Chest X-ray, AP view. Patient: 57 years old, sex F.
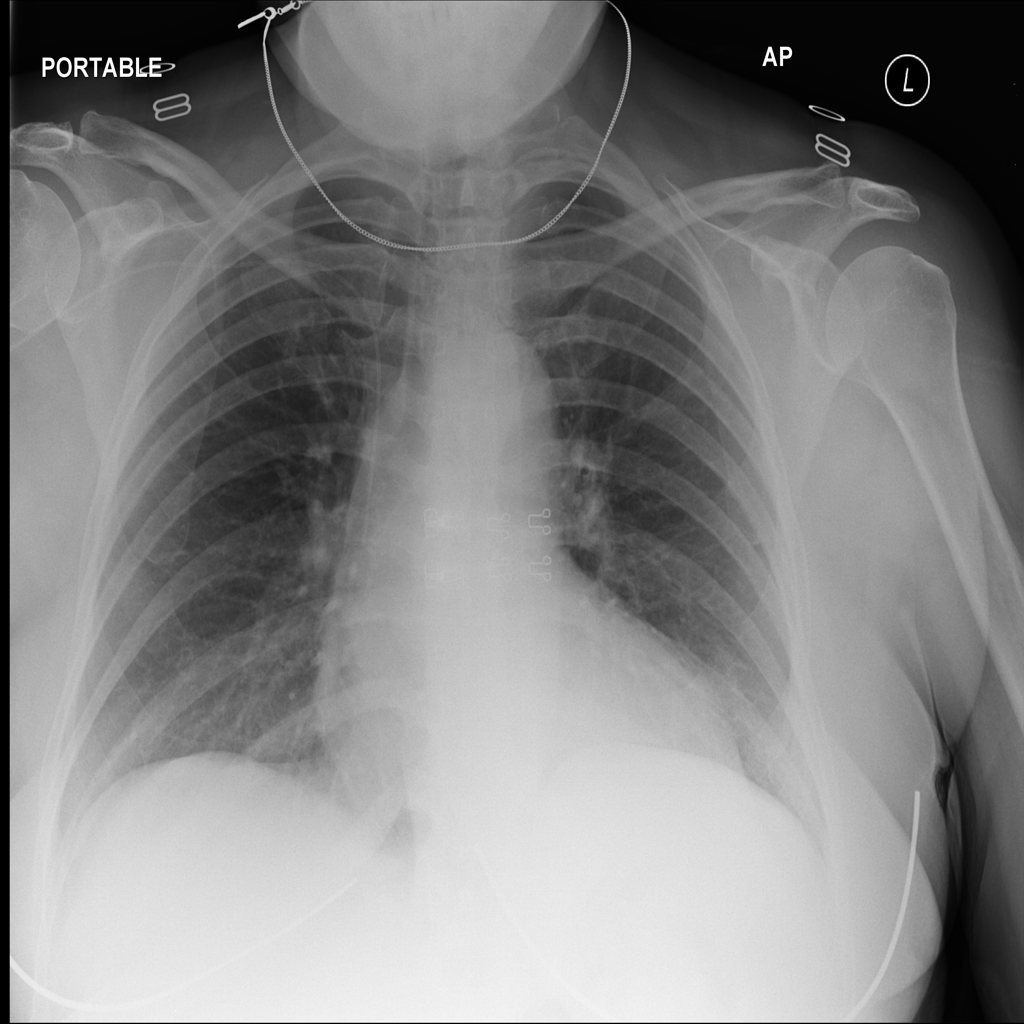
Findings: No Finding